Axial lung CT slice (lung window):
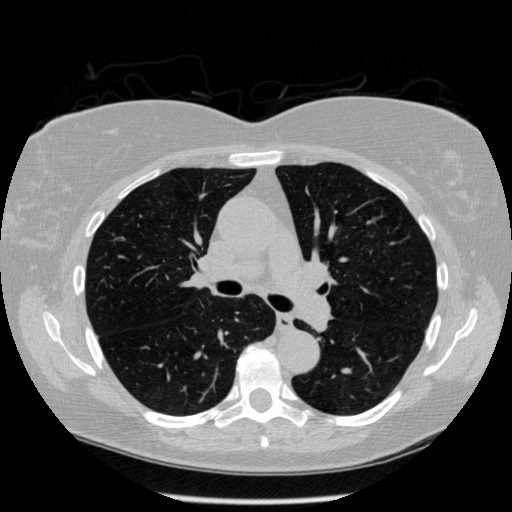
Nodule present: no